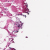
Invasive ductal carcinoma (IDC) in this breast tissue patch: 0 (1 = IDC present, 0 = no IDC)